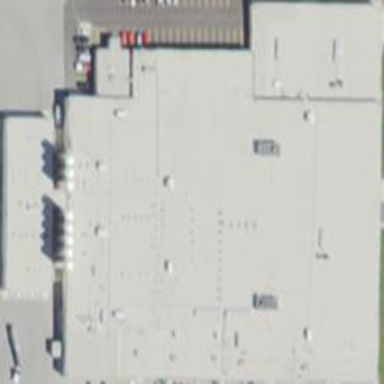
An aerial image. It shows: Industrial building.